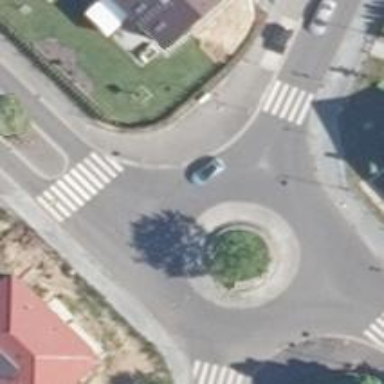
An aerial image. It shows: Roundabout on residential road with asphalt surface.